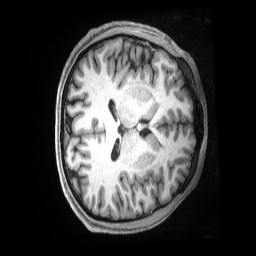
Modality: T1w
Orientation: axial
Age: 31
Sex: male
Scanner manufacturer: siemens
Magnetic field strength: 3 T
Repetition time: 2.5 s
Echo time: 0.00181 s